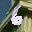
Label: 6